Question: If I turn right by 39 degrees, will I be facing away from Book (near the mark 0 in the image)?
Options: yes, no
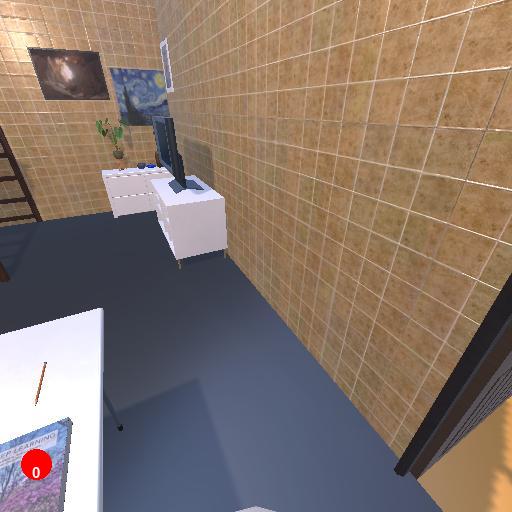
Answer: yes